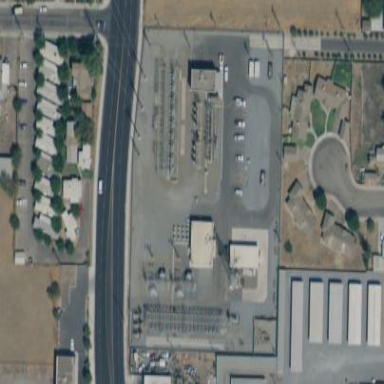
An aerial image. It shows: Outdoor distribution-level power substation enclosed by fence.